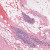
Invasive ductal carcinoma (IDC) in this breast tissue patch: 1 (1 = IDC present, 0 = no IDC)